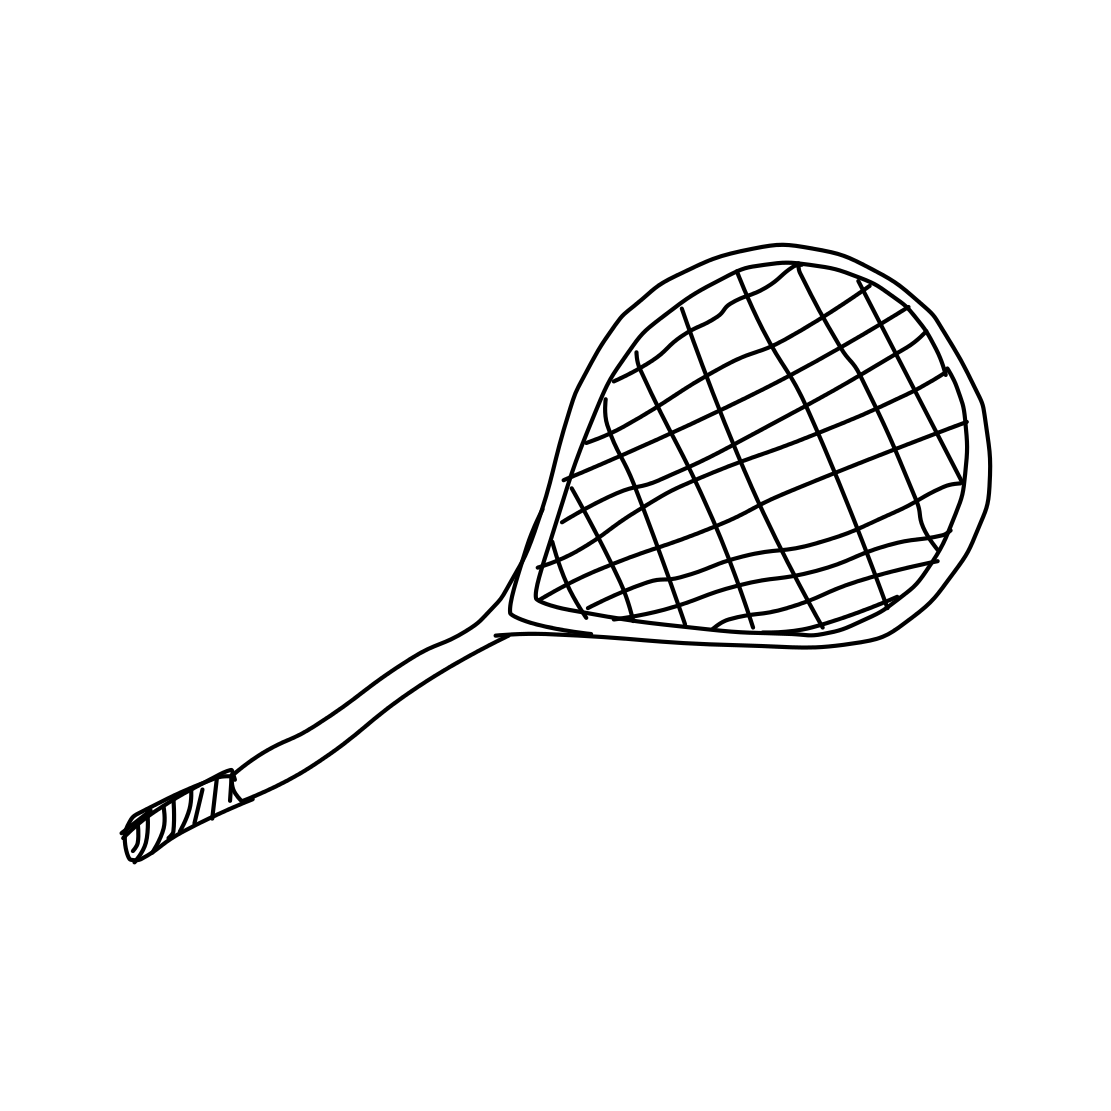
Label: tennis-racket